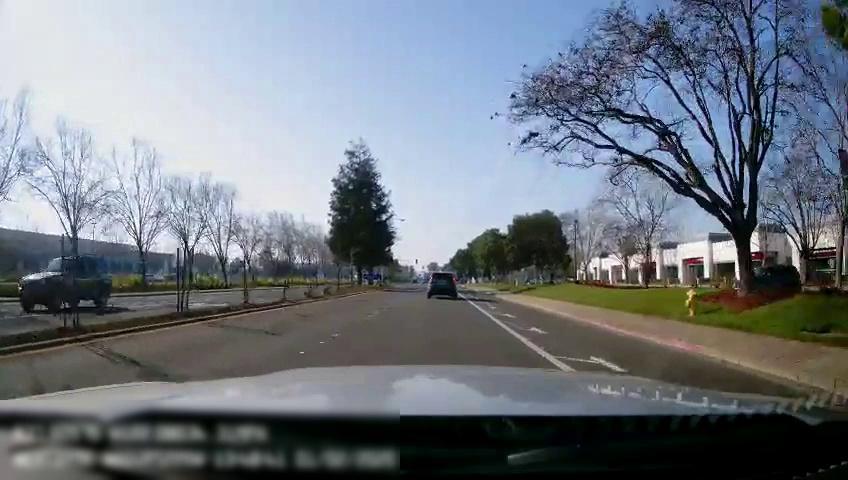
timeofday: Day
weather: Sunny
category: Drivable Space
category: Drivable Space
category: Vehicles | SUV
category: Vehicles | SUV
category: Lanes | Current Lane
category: Lanes | Alternate Lane
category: Lanes | Current Lane
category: Lanes | Opposite Lane